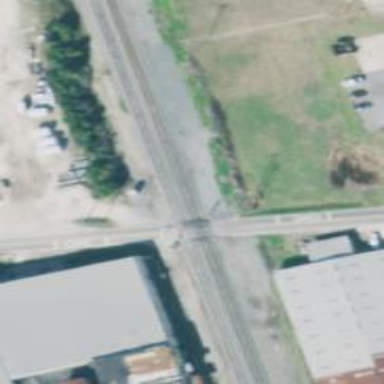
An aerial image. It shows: Level crossing with lights on the railway.